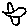
Label: bird